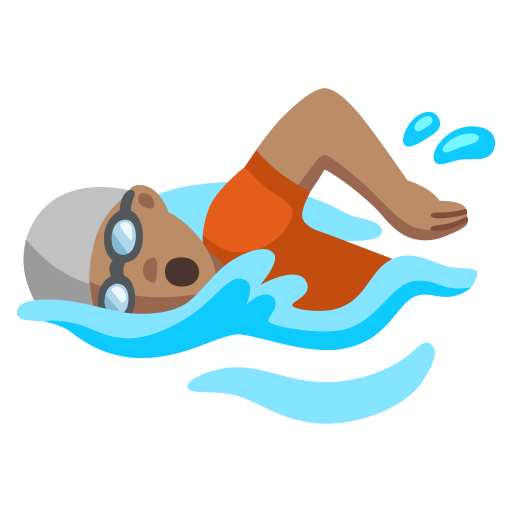
Emoji: 🏊🏽